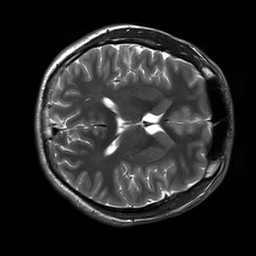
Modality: T2w
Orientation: axial
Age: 27
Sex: male
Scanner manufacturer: siemens
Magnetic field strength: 3 T
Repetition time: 8.53 s
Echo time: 0.091 s